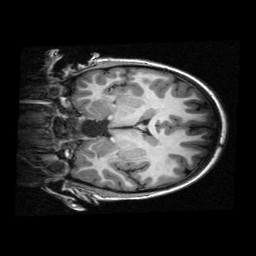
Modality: T1w
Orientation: coronal
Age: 9
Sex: female
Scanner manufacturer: siemens
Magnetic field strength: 3 T
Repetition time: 2.3 s
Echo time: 0.00336 s